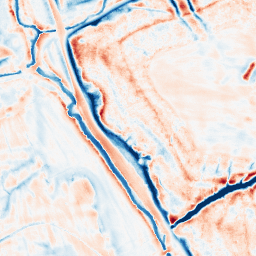
Category: edge_preserving
Decomposition family: bilateral
Decomposition parameters: d: 21
sigma_color: 75
sigma_space: 100
Upsampling method: quintic
Upsampling parameters: scale: 4
Upsampling scale: 4